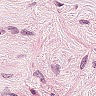
Metastatic tissue present: no